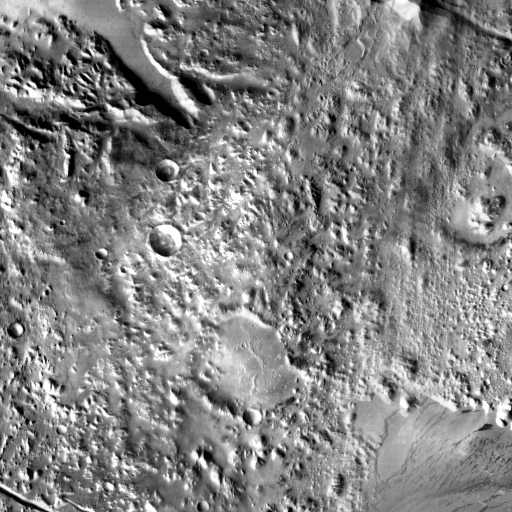
Crater classes present: Background, Other, Buried